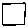
Label: square